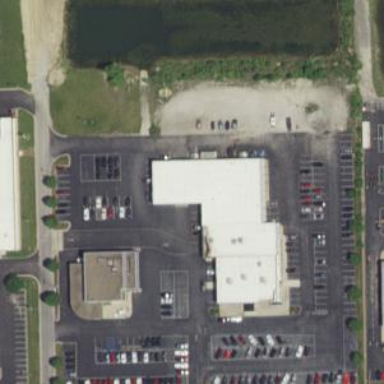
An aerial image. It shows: Building that houses car shop.